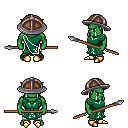
a pixel art fantasy rpg character, male body template, orc, green skin, sash dress, white pants, black long mohawk hairstyle, chain helm, gold boots, spear, four views (front, back, left, right), 2x2 character sprite sheet, small pixel art, hard edges, no anti-aliasing